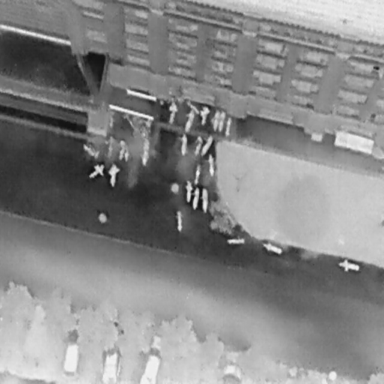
There is a Person in the infrared image.